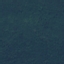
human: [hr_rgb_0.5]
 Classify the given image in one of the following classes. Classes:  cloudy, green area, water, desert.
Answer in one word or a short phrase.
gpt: green area